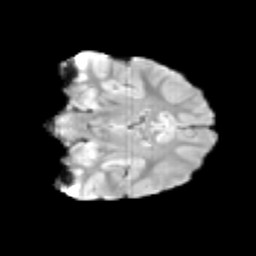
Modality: T2w
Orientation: coronal
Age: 9
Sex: male
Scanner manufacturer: siemens
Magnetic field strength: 3 T
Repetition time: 3.8 s
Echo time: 0.07 s